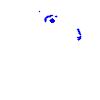
Particle: pion